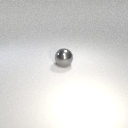
large gray metal sphere